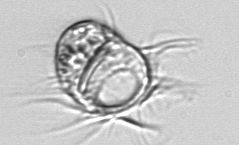
Label: Leegaardiella_ovalis